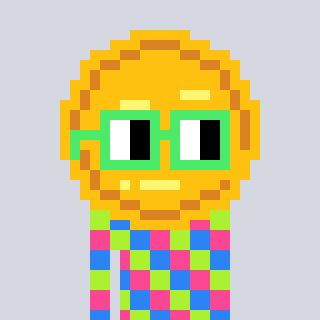
a pixel art character with square light green glasses, a medal-shaped head and a yellow-colored body on a cool background